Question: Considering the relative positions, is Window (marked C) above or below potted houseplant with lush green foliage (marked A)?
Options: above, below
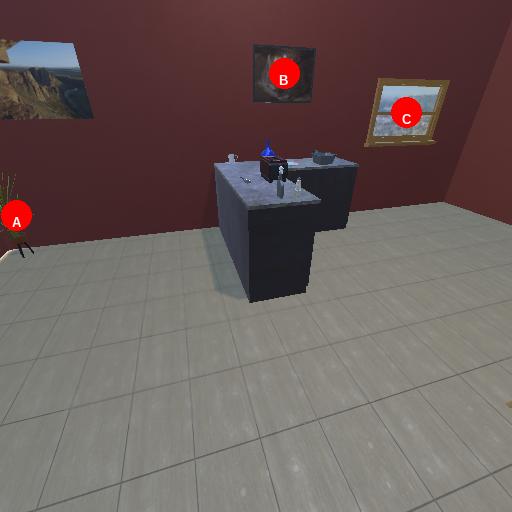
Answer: above